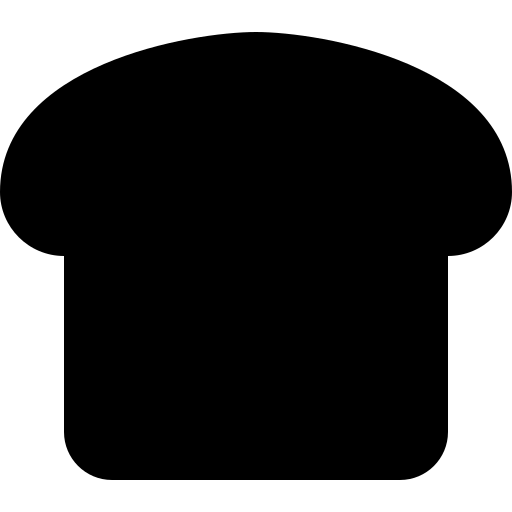
Tags: icon, FontAwesome, fa-icon, solid, bread, slice